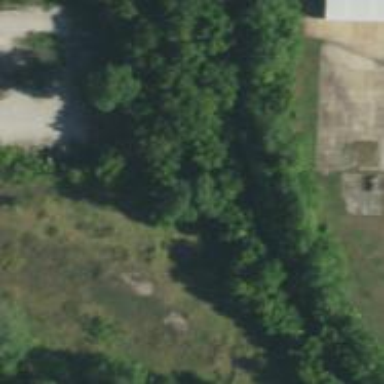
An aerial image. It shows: Abandoned railway.